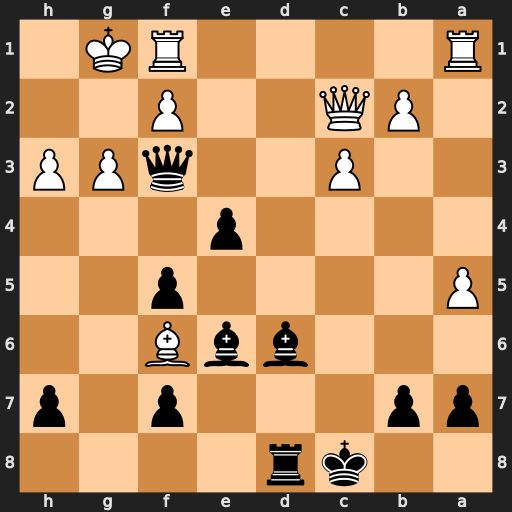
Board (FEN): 2kr4/pp3p1p/3bbB2/P4p2/4p3/2P2qPP/1PQ2P2/R4RK1
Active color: b
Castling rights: -
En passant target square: -
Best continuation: e3 fxe3 Qxg3+ Qg2 Qxe3+ Rf2 Bd5